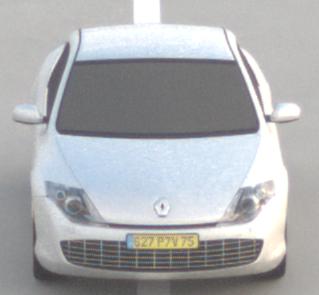
Make: Renault
Model: Laguna Coupé TCe 170
Detailed model: Laguna (III) Coupé
Model produced from: 2010/11
Model produced until: 2011/05
Doors: 2
Color: white
Road condition: dry road
Daytime: sunrise or sunset
Contrast: low contrast